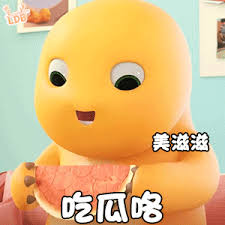
Label: nailong